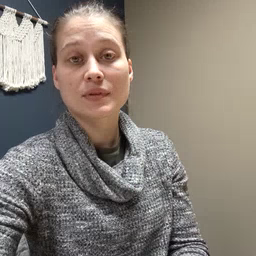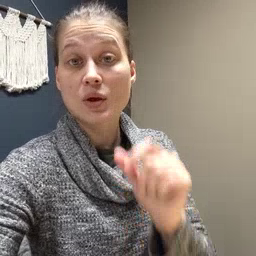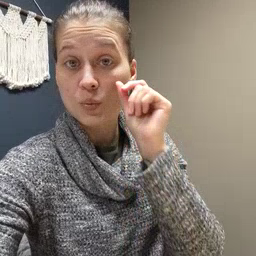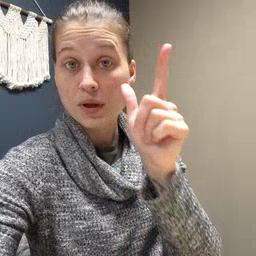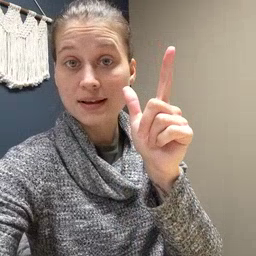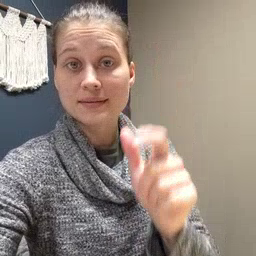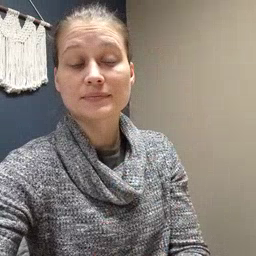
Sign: wake